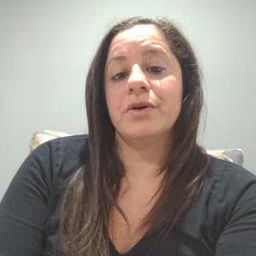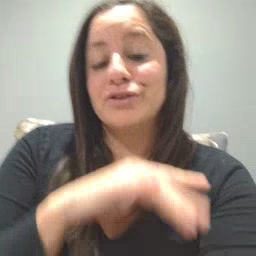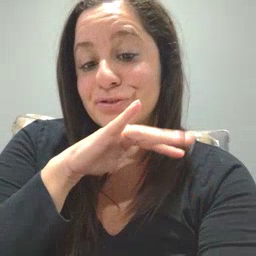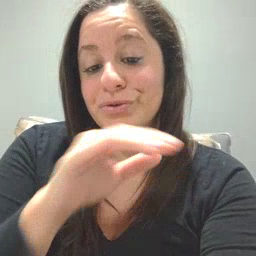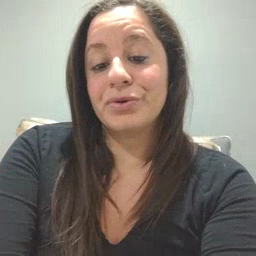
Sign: dirty